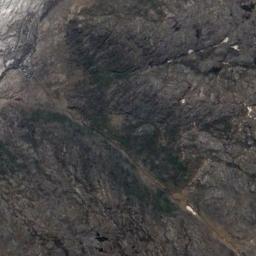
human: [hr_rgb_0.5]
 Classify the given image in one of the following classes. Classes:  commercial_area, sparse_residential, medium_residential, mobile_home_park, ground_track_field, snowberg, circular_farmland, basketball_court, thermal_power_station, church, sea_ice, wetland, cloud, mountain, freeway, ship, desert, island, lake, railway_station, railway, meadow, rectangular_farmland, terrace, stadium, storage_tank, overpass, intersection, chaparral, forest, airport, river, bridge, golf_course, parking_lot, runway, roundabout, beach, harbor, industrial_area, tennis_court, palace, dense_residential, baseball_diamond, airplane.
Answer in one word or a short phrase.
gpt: mountain